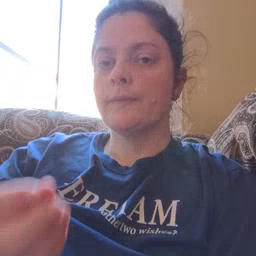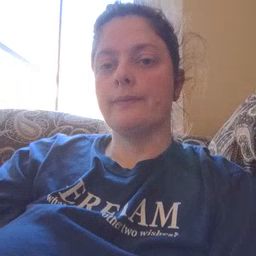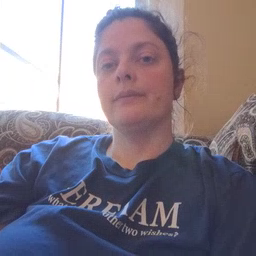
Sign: wolf